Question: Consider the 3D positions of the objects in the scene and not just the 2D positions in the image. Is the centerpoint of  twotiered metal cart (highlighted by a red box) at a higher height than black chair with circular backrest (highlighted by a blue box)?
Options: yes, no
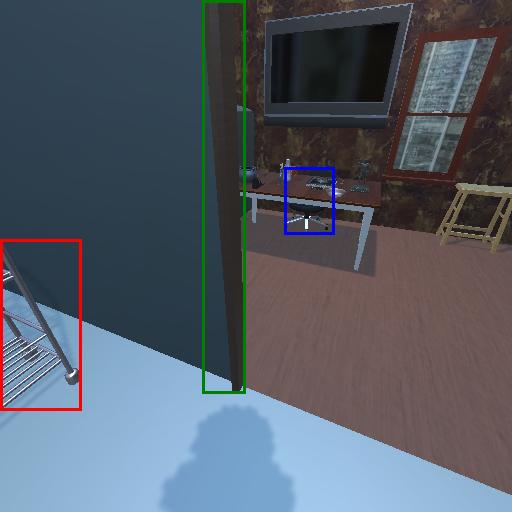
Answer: yes